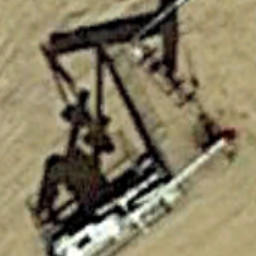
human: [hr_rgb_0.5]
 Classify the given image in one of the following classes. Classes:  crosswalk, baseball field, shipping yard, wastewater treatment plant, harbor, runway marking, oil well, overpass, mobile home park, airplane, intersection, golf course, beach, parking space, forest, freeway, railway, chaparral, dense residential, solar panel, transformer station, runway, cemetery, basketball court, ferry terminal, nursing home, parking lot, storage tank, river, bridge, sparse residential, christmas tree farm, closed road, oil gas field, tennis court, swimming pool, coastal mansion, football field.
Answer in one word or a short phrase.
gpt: oil well